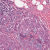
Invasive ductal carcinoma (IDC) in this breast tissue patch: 1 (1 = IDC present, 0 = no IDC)